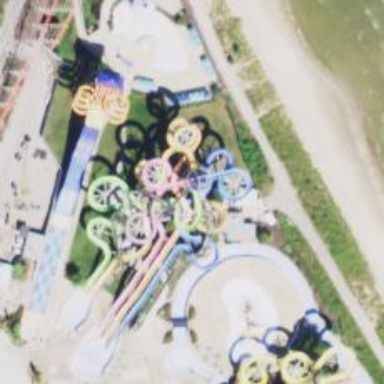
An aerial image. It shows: Water slide attraction.